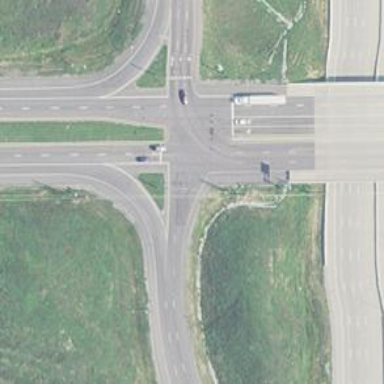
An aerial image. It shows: This image shows trunk highway that functions as expressway.